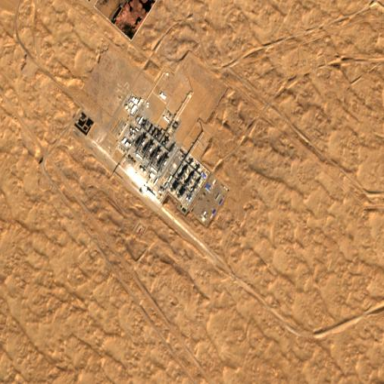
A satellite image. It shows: Industrial area dedicated to gas activities.